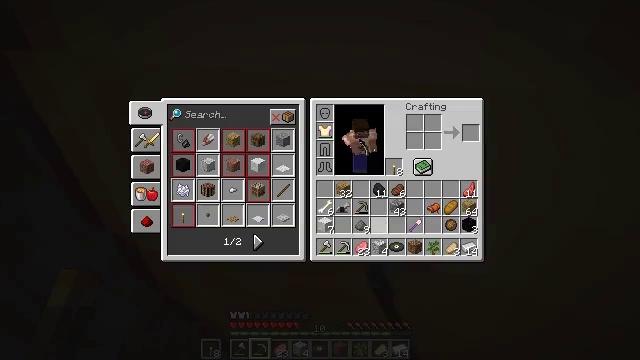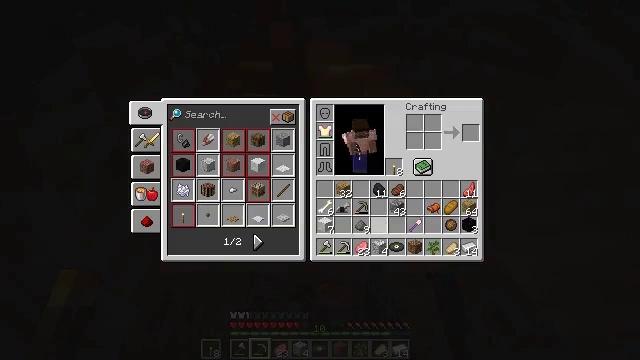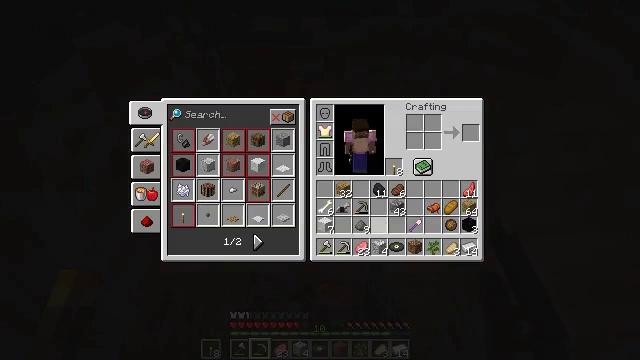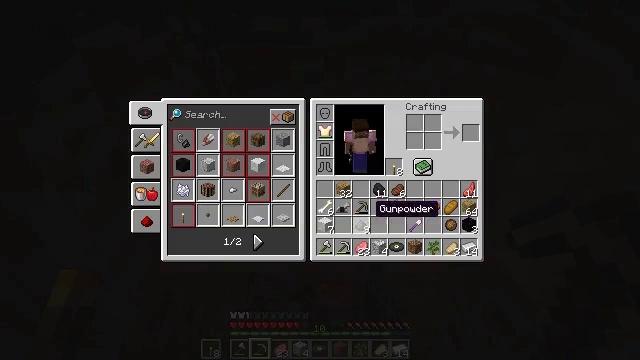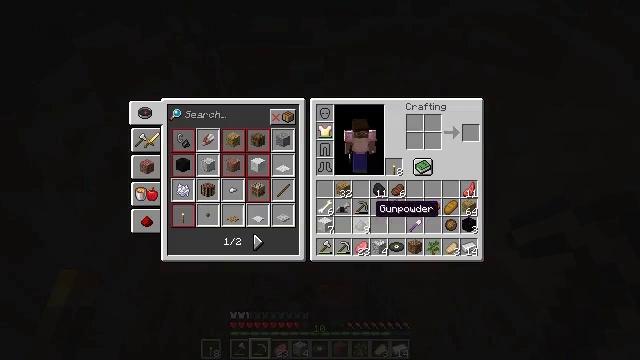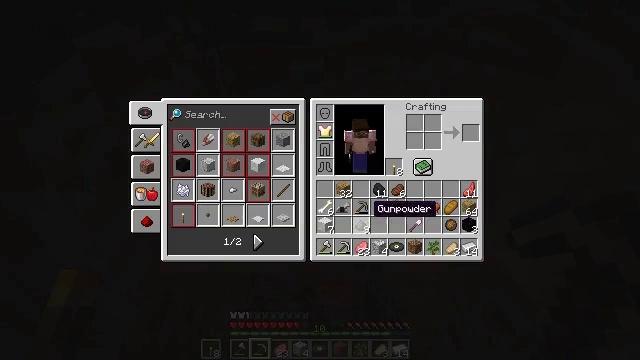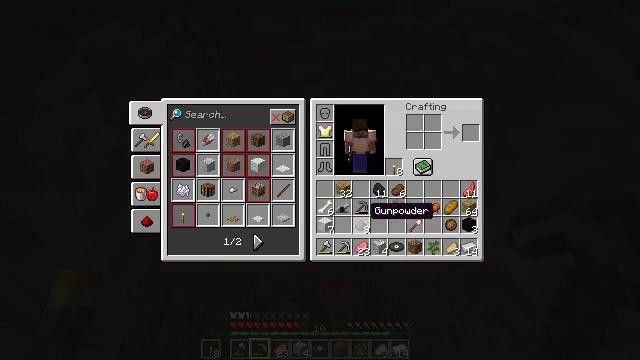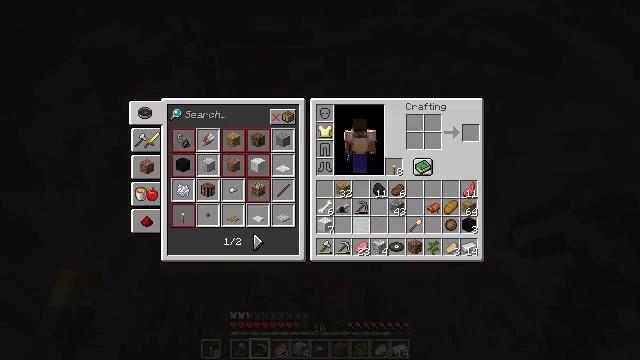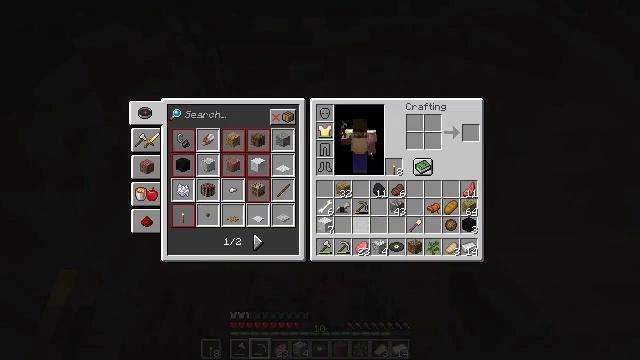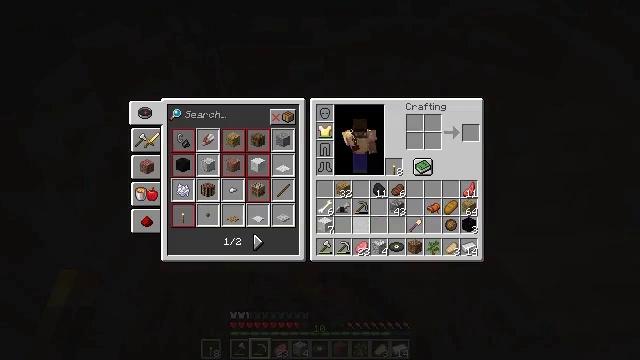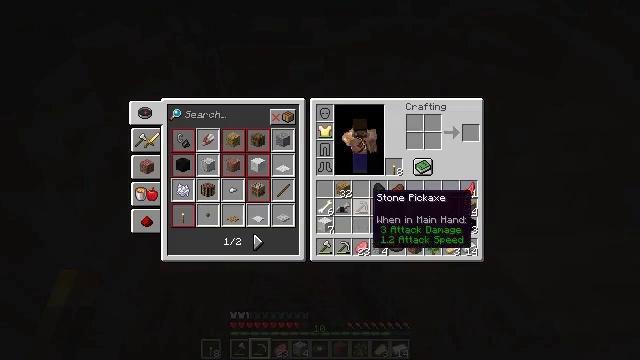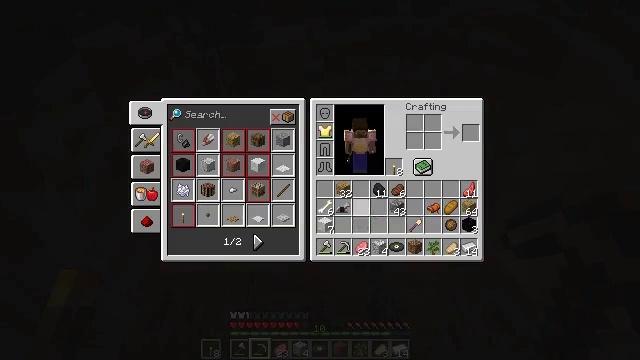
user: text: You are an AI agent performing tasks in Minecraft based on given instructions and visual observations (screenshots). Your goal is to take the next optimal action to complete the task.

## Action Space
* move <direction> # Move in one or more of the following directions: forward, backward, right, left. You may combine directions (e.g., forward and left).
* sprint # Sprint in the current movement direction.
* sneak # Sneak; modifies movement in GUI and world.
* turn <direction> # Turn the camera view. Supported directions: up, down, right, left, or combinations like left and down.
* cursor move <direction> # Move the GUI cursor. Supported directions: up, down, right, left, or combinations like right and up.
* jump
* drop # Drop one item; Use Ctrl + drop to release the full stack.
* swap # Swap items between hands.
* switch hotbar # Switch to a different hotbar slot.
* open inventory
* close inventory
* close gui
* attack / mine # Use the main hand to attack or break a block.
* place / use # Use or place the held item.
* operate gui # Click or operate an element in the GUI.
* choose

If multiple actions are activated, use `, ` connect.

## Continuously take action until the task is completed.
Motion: motion action
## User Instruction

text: Remove gunpowder from the inventory.
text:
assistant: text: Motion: sprint, open gui
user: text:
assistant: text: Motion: sprint
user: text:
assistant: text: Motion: sprint
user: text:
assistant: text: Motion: sprint
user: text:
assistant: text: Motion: sprint
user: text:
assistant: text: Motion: sprint
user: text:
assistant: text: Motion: sprint, drop
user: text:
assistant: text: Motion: sprint, drop
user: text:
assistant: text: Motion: sprint, drop
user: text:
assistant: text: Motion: sprint, cursor move up
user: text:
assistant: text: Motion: sprint, drop
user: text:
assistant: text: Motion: sprint, drop